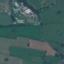
Land use / land cover: Pasture